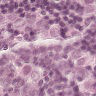
Metastatic tissue present: yes